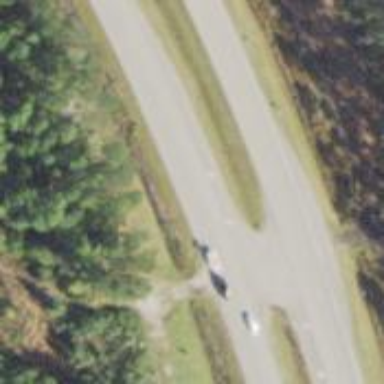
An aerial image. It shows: Asphalt trunk highway.